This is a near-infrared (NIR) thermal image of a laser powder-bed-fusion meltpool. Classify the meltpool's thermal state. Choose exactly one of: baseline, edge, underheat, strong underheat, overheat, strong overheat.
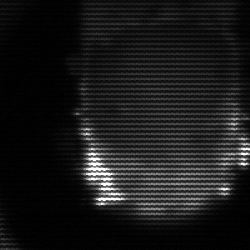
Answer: baseline